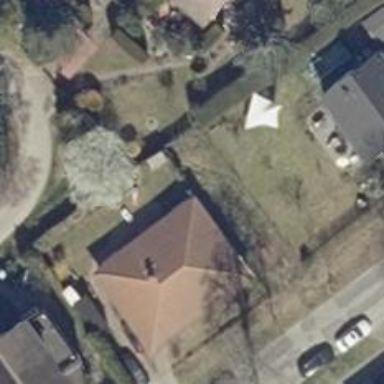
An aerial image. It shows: Detached building with hipped roof.